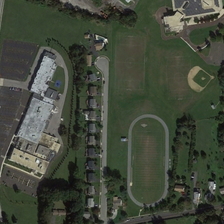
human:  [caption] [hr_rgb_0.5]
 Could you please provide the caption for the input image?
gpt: some buildings and green trees are in a school with a playground and a baseball field .

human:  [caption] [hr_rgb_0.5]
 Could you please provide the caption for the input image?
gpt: some buildings and green trees are in a school with a playground and a baseball field .

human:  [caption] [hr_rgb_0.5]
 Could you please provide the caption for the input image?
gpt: some buildings and green trees are in a school with a playground and a baseball field .

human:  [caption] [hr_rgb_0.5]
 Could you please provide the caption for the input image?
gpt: some buildings and green trees are in a school with a playground and a baseball field .

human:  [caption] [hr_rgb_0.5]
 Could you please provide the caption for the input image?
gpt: some buildings and green trees are in a school with a playground and a baseball field .